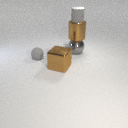
large gray metal sphere behind small gray rubber sphere